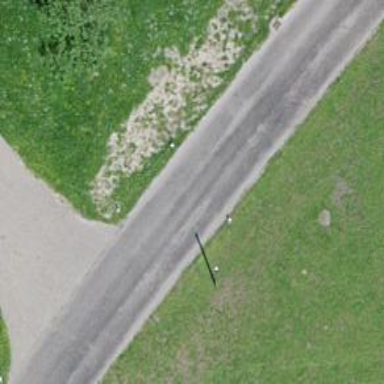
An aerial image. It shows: Asphalt tertiary road without sidewalk.